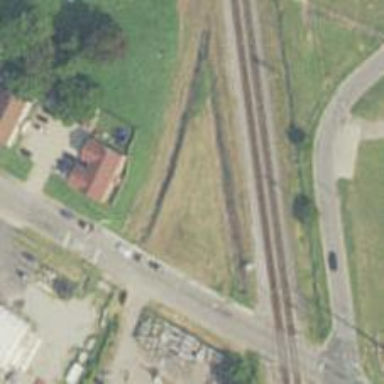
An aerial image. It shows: Abandoned railway.